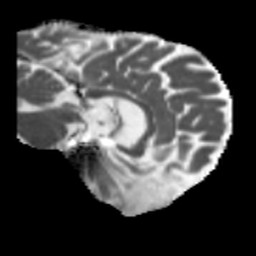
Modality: MD
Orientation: sagittal
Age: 68
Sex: male
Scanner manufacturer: siemens
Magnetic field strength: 3 T
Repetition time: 5.47 s
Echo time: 0.0854 s